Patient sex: F
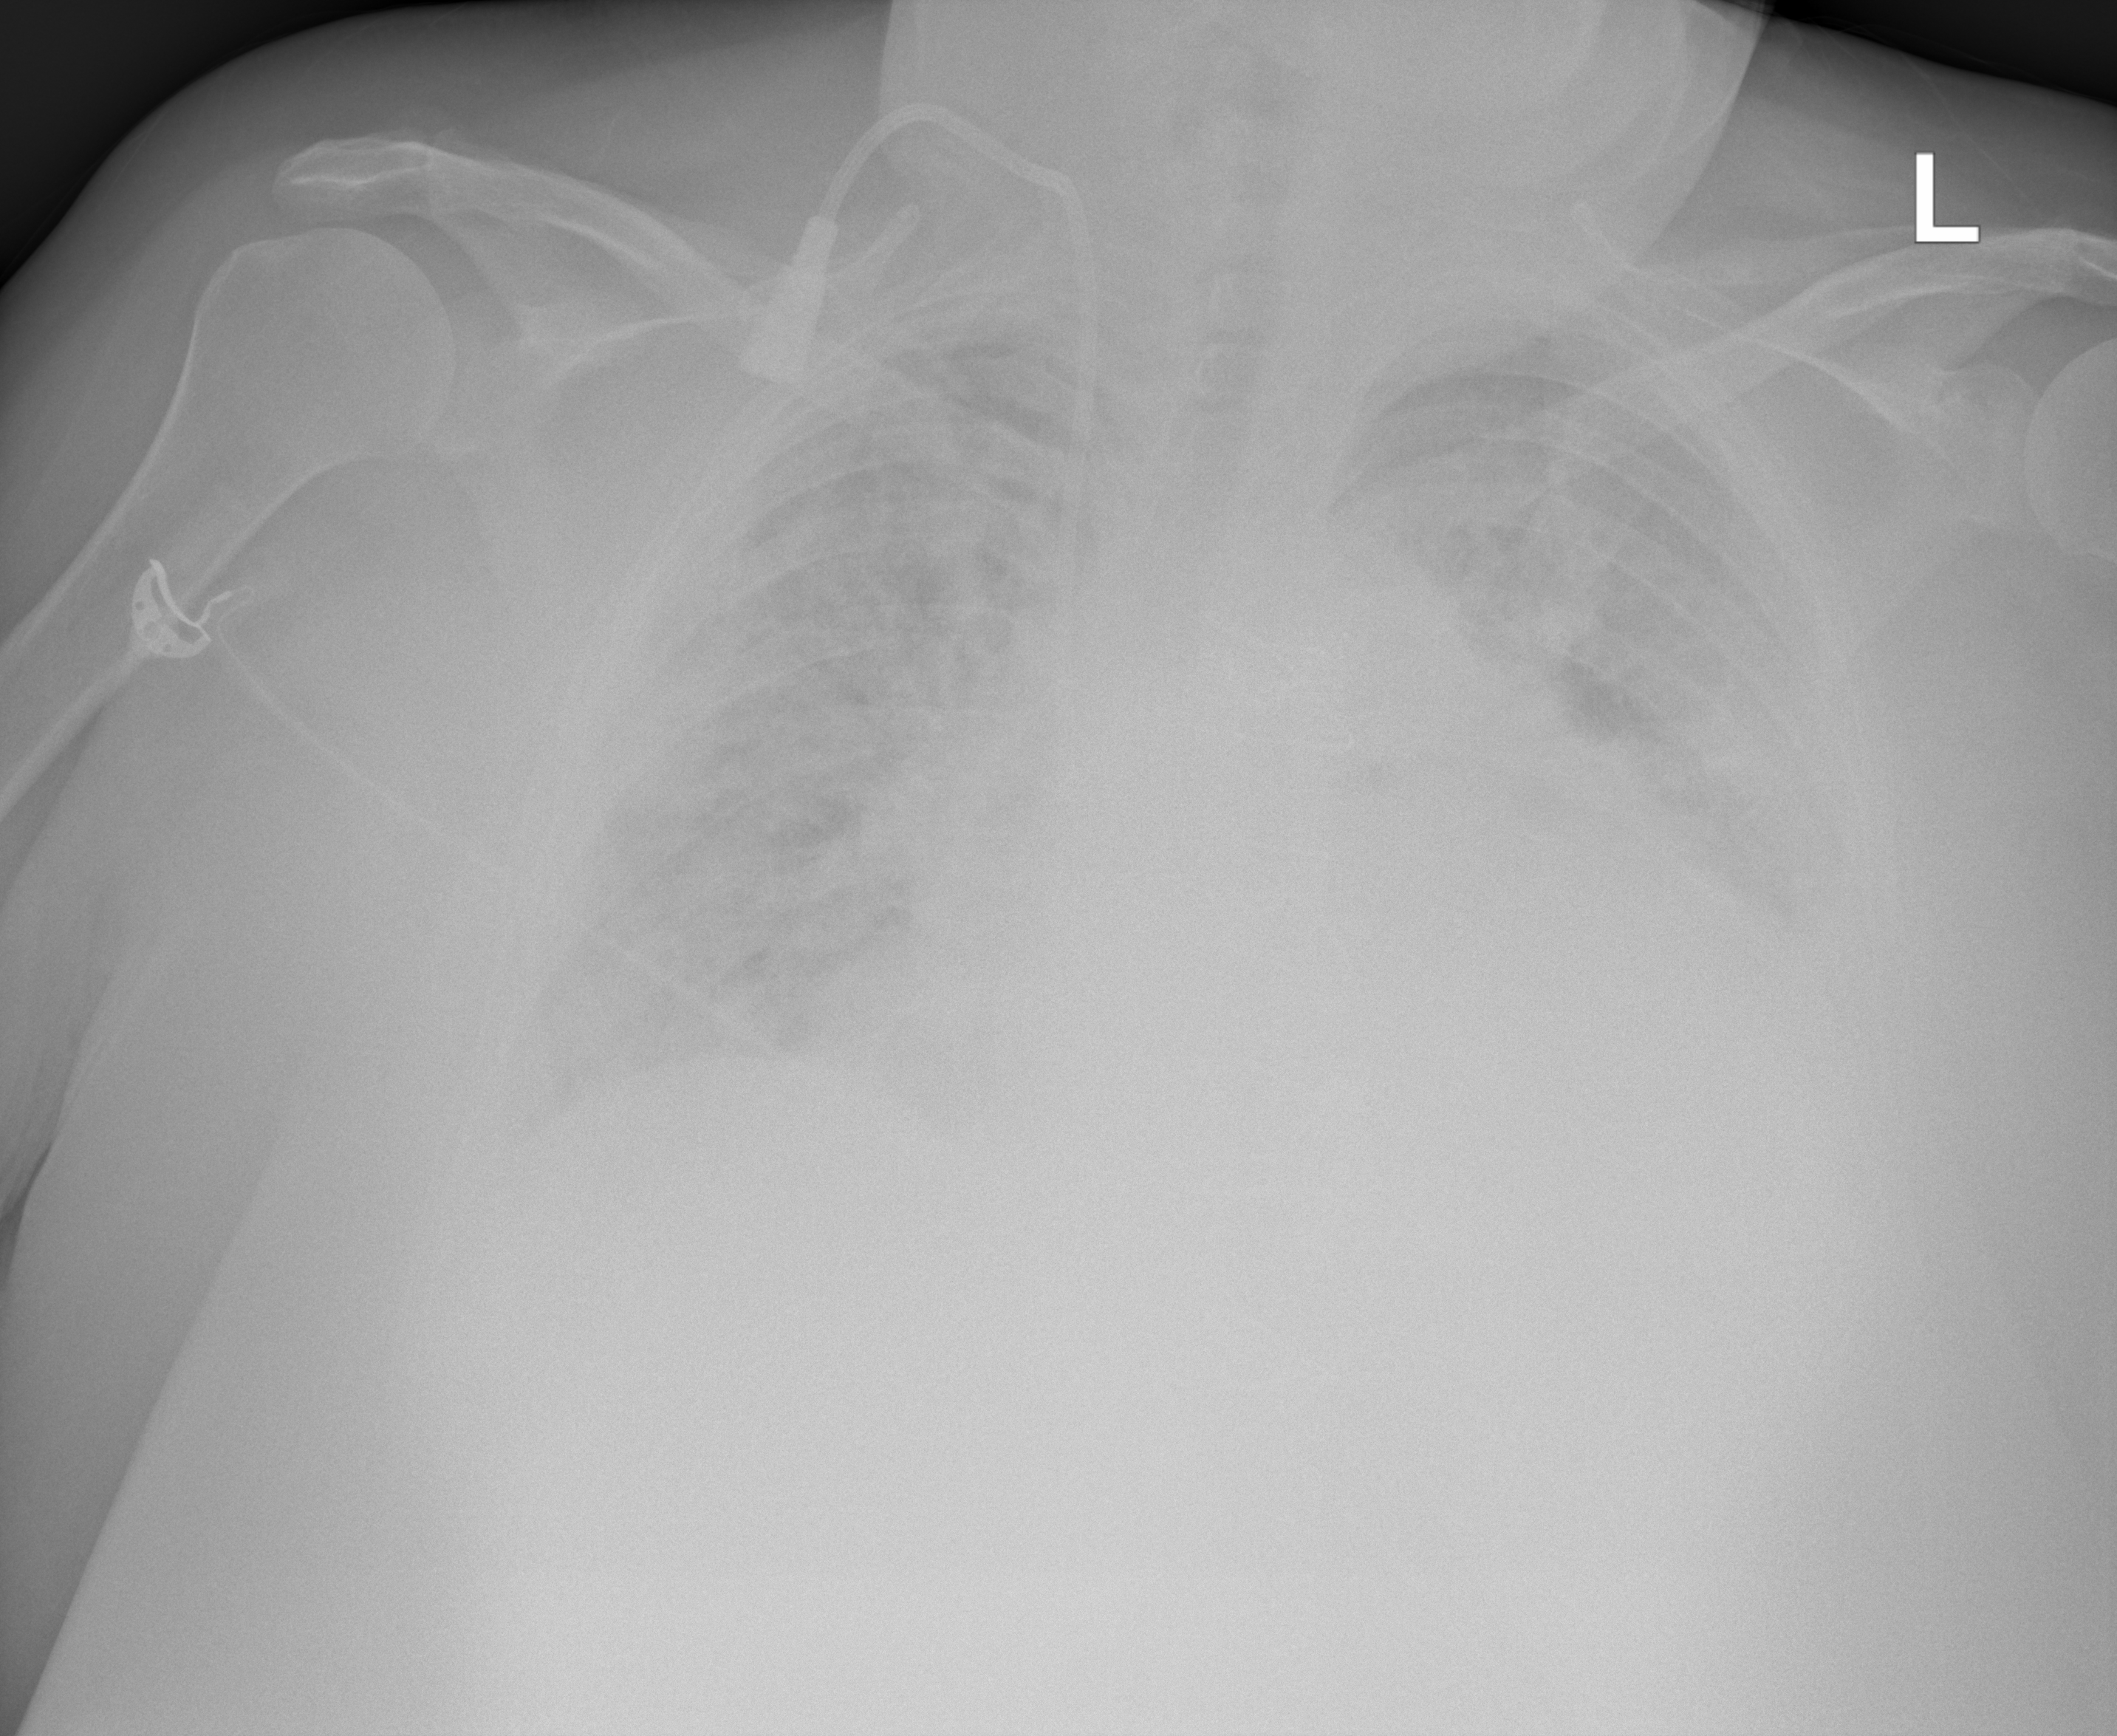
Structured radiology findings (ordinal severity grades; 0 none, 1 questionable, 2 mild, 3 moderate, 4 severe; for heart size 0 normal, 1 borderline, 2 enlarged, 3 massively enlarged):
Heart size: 2
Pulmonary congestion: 3
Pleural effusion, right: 0
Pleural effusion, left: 3
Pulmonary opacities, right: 2
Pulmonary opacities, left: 2
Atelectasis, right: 2
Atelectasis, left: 2